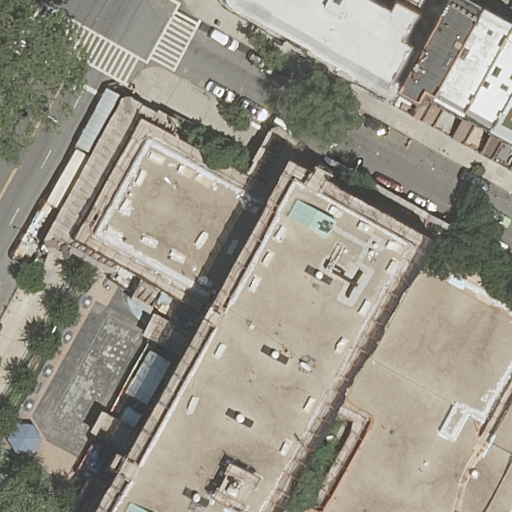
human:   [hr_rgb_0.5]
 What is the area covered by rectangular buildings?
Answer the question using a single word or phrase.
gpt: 248m2

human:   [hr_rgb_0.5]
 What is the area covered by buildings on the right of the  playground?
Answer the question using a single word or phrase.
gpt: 4980m2

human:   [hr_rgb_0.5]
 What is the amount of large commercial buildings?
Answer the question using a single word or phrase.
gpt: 0

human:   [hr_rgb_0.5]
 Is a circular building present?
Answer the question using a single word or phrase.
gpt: no

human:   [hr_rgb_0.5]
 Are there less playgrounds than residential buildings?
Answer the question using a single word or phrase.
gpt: yes

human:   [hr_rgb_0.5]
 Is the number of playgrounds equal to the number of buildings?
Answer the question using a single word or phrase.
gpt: no

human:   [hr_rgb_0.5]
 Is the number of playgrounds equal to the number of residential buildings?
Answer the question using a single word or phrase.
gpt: no

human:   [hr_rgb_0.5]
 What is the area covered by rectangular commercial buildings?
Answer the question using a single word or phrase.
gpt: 0m2

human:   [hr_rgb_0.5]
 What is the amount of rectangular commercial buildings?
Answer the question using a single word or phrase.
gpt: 0

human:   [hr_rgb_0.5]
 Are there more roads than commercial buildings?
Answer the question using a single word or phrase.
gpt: yes

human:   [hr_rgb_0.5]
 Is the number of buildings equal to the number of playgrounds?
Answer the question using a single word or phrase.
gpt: no

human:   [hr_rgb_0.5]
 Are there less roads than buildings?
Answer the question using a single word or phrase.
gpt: yes

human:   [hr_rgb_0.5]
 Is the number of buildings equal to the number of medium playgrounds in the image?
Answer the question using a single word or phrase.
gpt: no

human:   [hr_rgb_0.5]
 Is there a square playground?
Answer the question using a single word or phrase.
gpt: no

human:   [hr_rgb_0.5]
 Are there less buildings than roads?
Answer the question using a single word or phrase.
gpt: no

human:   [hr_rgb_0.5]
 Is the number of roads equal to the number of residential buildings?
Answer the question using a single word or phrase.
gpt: no

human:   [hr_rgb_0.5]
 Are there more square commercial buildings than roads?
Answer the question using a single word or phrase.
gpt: no

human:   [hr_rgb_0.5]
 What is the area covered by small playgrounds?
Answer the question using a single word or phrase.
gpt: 72m2

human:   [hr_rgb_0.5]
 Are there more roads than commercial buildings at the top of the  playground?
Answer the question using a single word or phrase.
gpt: yes

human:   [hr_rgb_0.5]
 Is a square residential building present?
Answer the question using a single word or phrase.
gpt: no

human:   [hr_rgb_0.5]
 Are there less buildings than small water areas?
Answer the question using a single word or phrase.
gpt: no

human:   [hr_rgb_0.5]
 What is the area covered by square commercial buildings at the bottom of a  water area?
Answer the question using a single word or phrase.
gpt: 0m2

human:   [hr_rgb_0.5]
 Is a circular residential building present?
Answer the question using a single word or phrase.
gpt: no

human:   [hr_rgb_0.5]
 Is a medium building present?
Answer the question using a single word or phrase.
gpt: yes

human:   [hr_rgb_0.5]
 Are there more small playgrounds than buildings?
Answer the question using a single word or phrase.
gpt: no

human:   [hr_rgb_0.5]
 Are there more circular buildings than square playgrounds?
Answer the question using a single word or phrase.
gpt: no

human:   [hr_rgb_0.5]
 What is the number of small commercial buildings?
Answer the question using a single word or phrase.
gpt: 0

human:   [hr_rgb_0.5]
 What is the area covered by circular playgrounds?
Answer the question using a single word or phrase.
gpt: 0m2

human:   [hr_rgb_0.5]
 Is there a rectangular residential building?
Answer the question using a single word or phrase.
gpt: yes

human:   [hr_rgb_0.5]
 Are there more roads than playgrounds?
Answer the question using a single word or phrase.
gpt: yes

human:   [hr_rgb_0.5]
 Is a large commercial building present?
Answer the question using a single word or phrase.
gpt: no

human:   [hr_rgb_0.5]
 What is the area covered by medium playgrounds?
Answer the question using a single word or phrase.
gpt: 0m2

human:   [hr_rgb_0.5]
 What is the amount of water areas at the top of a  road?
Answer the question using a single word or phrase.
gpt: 0

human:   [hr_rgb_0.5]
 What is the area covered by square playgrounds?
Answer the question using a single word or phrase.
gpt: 0m2

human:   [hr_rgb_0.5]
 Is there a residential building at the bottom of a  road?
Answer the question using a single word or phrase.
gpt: yes

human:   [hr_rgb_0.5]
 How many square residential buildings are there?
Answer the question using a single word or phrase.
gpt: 0